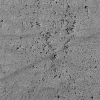
Atmospheric dust classification: not_dusty